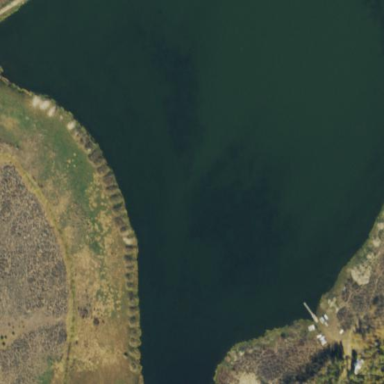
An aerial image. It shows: Reservoir of natural water.